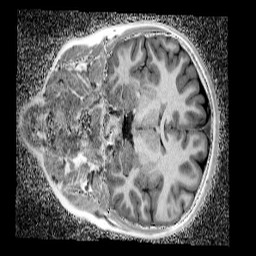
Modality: UNIT1_denoised
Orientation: coronal
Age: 11
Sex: female
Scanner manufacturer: siemens
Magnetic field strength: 3 T
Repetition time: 4 s
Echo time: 0.00299 s